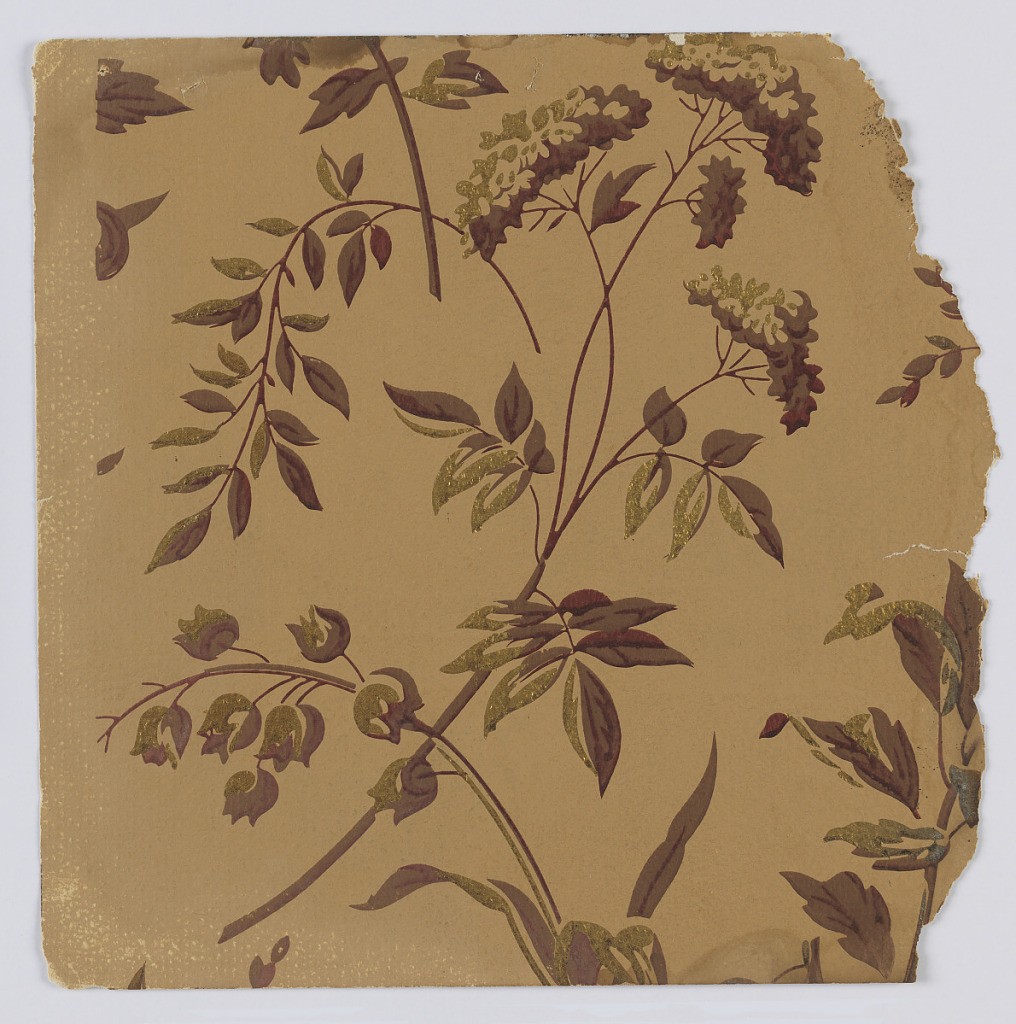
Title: Sidewall sample
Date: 1880–90
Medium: Machine-printed on paper
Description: Fragmentary wallpapers from sample book, including aesthetic-style and Anglo-Japanesque designs.

72 pages of samples.